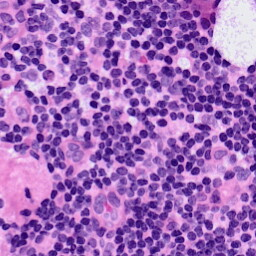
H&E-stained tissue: LymphNode